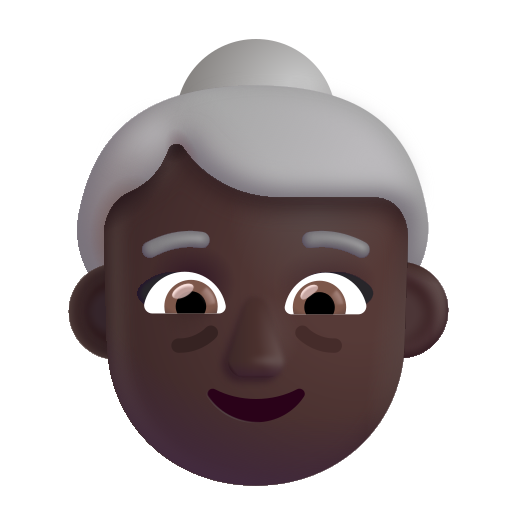
old woman color dark